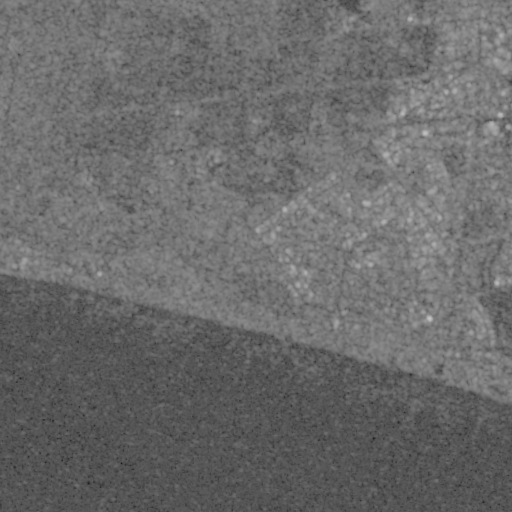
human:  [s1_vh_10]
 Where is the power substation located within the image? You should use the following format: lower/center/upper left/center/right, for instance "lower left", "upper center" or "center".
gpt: The power substation is located in the upper right of the image.
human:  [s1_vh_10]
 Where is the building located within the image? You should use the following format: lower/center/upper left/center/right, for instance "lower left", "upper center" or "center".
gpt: There is no building in the image.

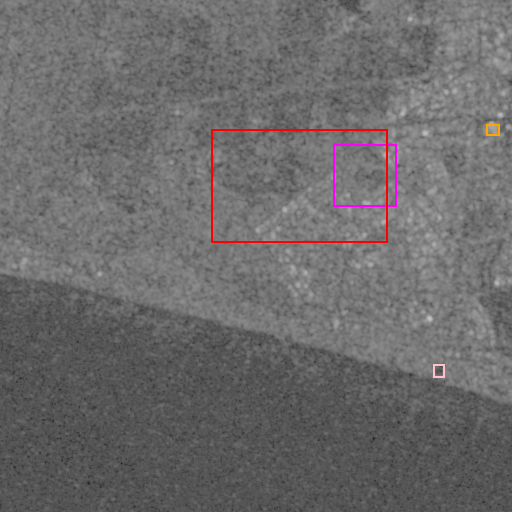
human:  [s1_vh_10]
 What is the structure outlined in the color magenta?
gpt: The structure outlined in magenta is a crop field.
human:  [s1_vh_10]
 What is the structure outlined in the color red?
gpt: The structure outlined in red is a park.
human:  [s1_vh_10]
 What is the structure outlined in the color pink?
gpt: The structure outlined in pink is a parking lot.
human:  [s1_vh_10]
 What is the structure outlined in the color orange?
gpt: The structure outlined in orange is a building.
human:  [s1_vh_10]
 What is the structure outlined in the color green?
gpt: There is no green outline.